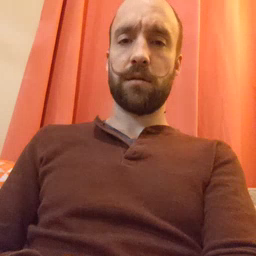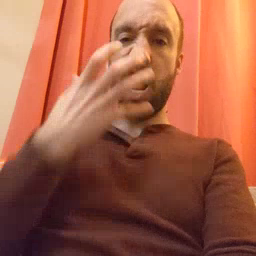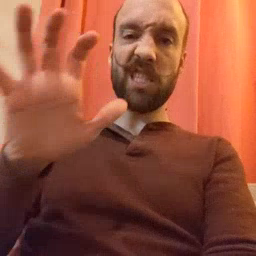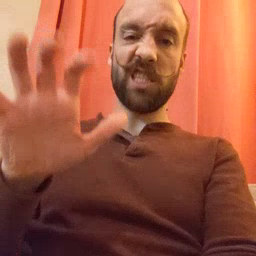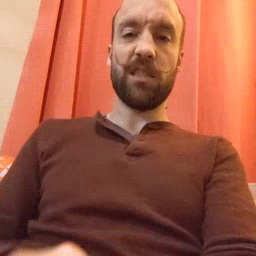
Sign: hot